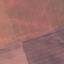
Label: AnnualCrop